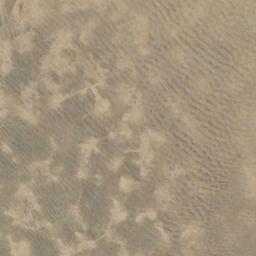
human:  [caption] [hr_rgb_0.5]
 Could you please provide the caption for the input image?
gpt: There is a little grain in this desert .

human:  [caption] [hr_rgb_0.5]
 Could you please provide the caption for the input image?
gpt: The desert has deep yellow sand and some sand ripples .

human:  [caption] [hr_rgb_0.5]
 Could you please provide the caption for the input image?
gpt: The desert is with half of black sand and half of yellow sand .

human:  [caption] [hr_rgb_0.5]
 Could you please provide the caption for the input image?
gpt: This is a yellow desert with wavy stripes .

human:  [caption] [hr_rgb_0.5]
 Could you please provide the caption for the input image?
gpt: A desert with some patterned stripes .